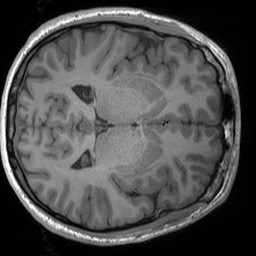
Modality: T1w
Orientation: axial
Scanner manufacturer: siemens
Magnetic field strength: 3 T
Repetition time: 1.54 s
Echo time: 0.00234 s